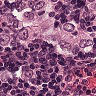
Metastatic tissue present: yes